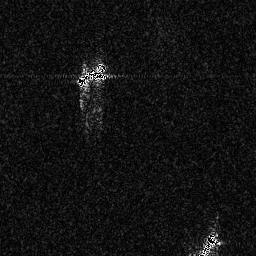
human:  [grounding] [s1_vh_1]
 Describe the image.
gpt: In the satellite image, there is  <ref>1 medium ship </ref> <box>[[29, 23, 41, 34, 0]]</box> located at top,  <ref>1 medium ship </ref> <box>[[76, 89, 85, 99, 0]]</box> located at bottom right.